Question: The navigation menu at the top of the <URL>

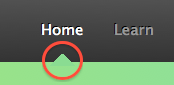
Answer: This is the HTML:
'''
<ul id="menu">
<li class="selected">
<a href="/">Home</a><span>&gt;</span>
</li>
...
'''
And the magic happens in this piece of CSS:
'''
#menu .selected a:after {
content: " .";
display: block;
text-indent: -99em;
border-bottom: 0.8em solid #8adc92;
border-left: 0.8em solid transparent;
border-right: 0.8em solid transparent;
border-top: none;
height: 0px;
margin-left: -.8em;
margin-right: auto;
margin-top: 14px;
position: absolute;
left: 50%;
width: 1px;
}
'''
The technique is called CSS arrows, you can find a lot of articles and examples on the net
( '@jeroen' posted a very good one).